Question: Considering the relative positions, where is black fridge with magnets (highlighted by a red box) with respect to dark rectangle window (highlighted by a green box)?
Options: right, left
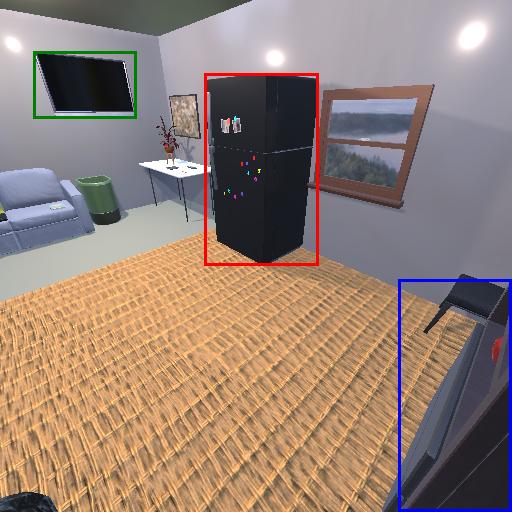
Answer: right